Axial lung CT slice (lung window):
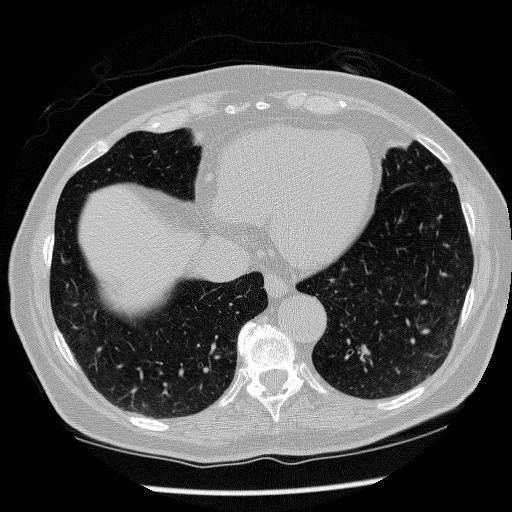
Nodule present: no